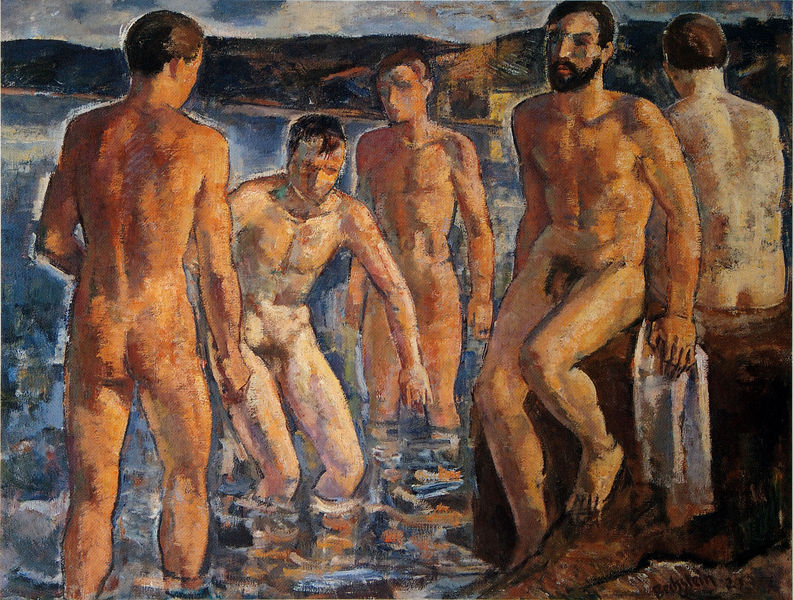
Titel: Badende Männer
Künstler: Lothar Bechstein
Standort: München
Institution: Bayerische Staatsgemäldesammlungen
Schlagwörter: akt, berg, blau, dunkel, felsen, gemälde, gruppe, hand, haut, himmel, körper, mann, meer, nackt, schatten, wasser, weiß, wolken, akte, baden, badende, cezanne, gelb, grün, impressionismus, landschaft, menschen, ocker, see, sitzen, ufer, abend, braun, brust, grau, haar, hell, hintergrund, köpfe, licht, männer, ohr, orange, rücken, schwarz, haus, rot, tuch, beige, bart, gesichter, arm, arme, falten, gesicht, halten, inkarnat, mensch, stehen, stein, steine, vollbart, fünf, hals, hände, männergruppe, dämmerung, erde, horizont, hügel, kalt, nass, natur, spiegelung, gehen, gewässer, pastos, sonne, boden, haare, stoff, lippen, rosa, schultern, beine, bein, gesäß, hintern, küste, strand, welle, wellen, umrisse, studie, berge, fels, gebirge, violett, füsse, taillen, blue, men, oil, red, white, black, face, figures, gouache, green, hair, nose, painting, sitting, muskeln, handtuch, oil painting, reflection, brown, nackte, brustwarzen, geschlecht, knie, scham, schenkel, wade, oberkörper, umriss, bucht, bad, muskulös, hüften, knietief, leiber, penis, fuss, schwimmen, fkk, nakt, waten, has, hüfte, cloud, man, naked, nude, nudes, nudity, rock, rocks, sky, hill, hills, house, lake, landscape, mountains, nature, ocean, sand, sea, shore, water, young, sun, feet, male, schüler, expressionist, beard, gesichtslos, arma, day, arms, back, butt, legs, pond, impressionist, fingers, marees, bathing, towel, schamhaar, positionen, freikörperkultur, picasso, paint, bathers, abkühlung, athletisch, badb, einknicken, eisbaden, geschlechtsteile, penisse, standing, body, modernism, five, muscles, ass, bath, moving, knees, bearded, swimming, eakins, painterly, genitals, swim, oils, nak, 5 männer, wasser färbung, wading, backs, bathe, hudson valley, earthen, in motion, skinny dip